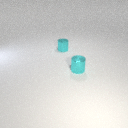
small cyan metal cylinder to the left of small cyan metal cylinder